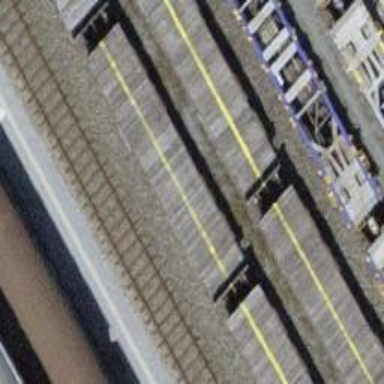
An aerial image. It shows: Single-track railway yard.